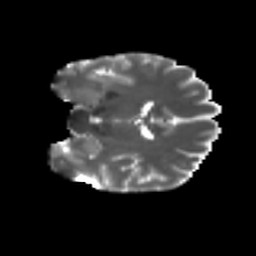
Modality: T2w
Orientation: coronal
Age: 33
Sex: female
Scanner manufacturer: ge
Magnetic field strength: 3 T
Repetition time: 7.8 s
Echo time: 0.0608 s